Question: I am running into a problem with GridBagLayouts.
I have a few components laid out as shown in the picture below:

I want the "center" component to be able to move above the bottom edge of "top-right" if the "top" component shrinks small enough. However, this obviously causes a problem since it would have to be in a different row in the grid to be able to do so.
To solve this - I define the entire right column as its own container, with its own layout manager. I'd expect the two columns to be able to behave independently, however I get the same problem! I don't see how the two layout managers could possibly be interacting still. Can anyone possibly explain what my problem is?
Here is the relevant code (in my class extending Applet):
'''
public void init(){
addComponents();
}
private void addComponents(){
setLayout(new GridBagLayout());
GridBagConstraints c = new GridBagConstraints();
Left left = new Left();
Top top = new Top();
Center center = new Center();
TopRight topRight = new TopRight();
BottomRight bottomRight = new BottomRight();
Bottom bottom = new Bottom();
topRight.setPreferredSize(new Dimension(200,200));
top.setPreferredSize(new Dimension(0,200));
center.setPreferredSize(new Dimension(0,100));
container.setPreferredSize(new Dimension(200,200));
c.fill = GridBagConstraints.BOTH;
c.gridx = 0; c.gridy = 0;
c.gridwidth = 1; c.gridheight = 3;
c.weightx = 0.2; c.weighty = 1.0;
this.add(left,c);
c.gridx = 1; c.gridy = 0;
c.gridwidth = 1; c.gridheight = 1;
c.weightx = 0.8; c.weighty = 0.8;
this.add(top,c);
c.gridx = 1; c.gridy = 1;
c.gridwidth = 1; c.gridheight = 1;
c.weightx = 0.8; c.weighty = 0.0;
this.add(center,c);
c.gridx = 1; c.gridy = 2;
c.gridwidth = 1; c.gridheight = 1;
c.weightx = 0.8; c.weighty = 0.2;
this.add(bottom,c);
JPanel container = new JPanel();
container.setLayout(new GridBagLayout());
c.gridx = 2; c.gridy = 0;
c.gridwidth = 1; c.gridheight = 3;
c.weightx = 0.0; c.weighty = 1.0;
this.add(container,c);
GridBagConstraints c2 = new GridBagConstraints();
c2.fill = GridBagConstraints.BOTH;
c2.gridx = 0; c2.gridy = 0;
c2.gridwidth = 1; c2.gridheight = 1;
c2.weightx = 0.0; c2.weighty = 0.0;
container.add(topRight,c2);
c2.gridx = 0; c2.gridy = 1;
c2.gridwidth = 1; c2.gridheight = 1;
c2.weightx = 0.0; c2.weighty = 1.0;
container.add(bottomRight,c2);
}
'''
Note: Each of the components shown (left, top, etc) is an extension of JPanel - each with its paint(Graphics g) method overridden to fill it with some color.
Thanks in advance, and sorry for the long read,
Jonathan
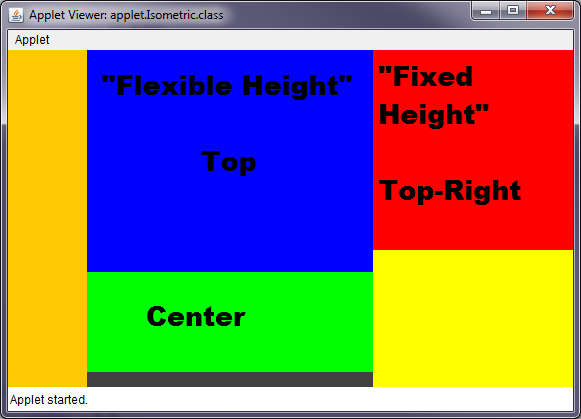
Answer: I fixed the problem. It had something to do with me setting the preferred height of the Top component unnecessarily - when I removed that line it worked like I was wanting.